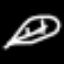
Label: leaf